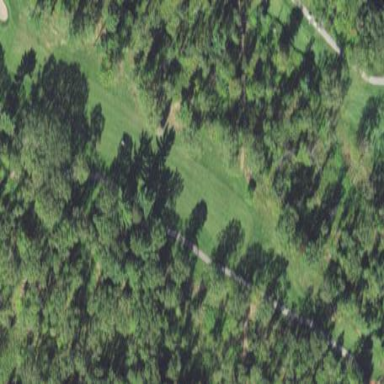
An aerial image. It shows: Golf fairway in the image.